Chest X-ray. View position: PA
Patient age: 65
Patient sex: F
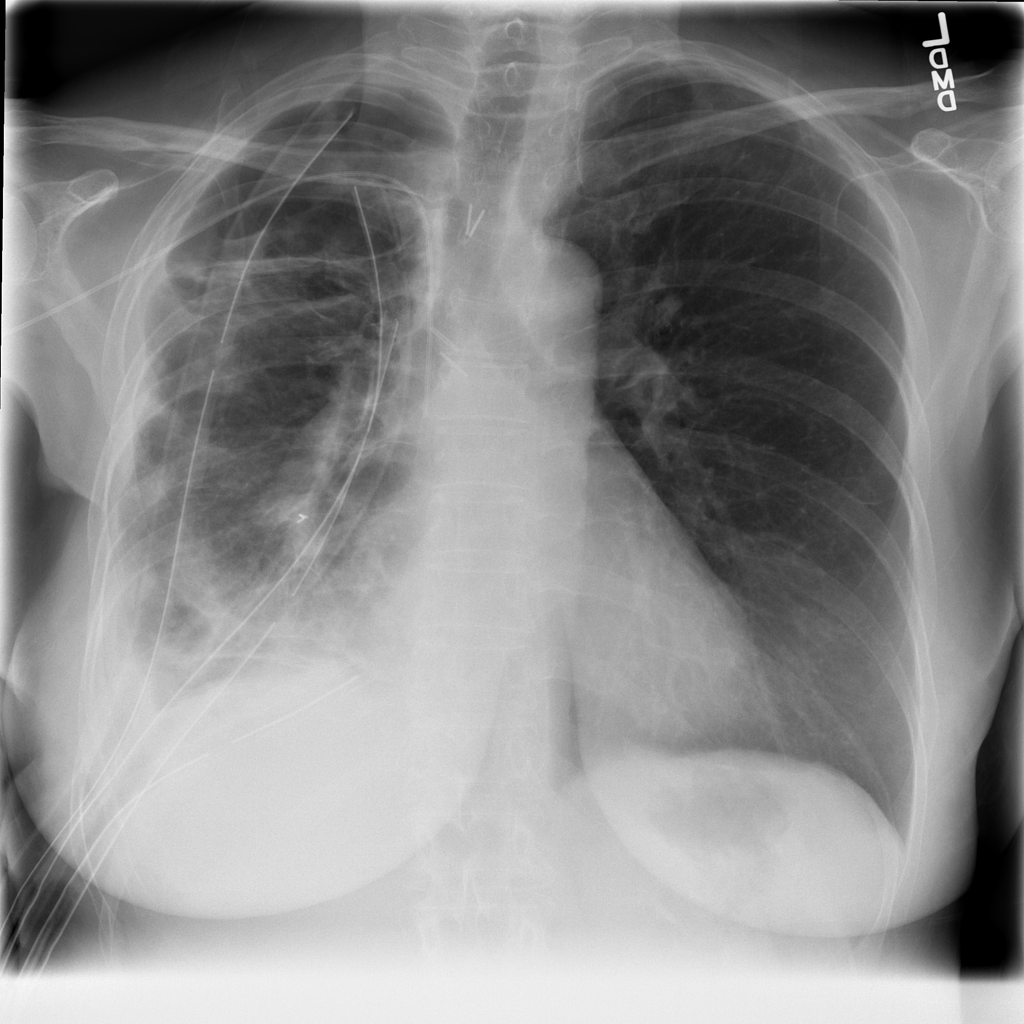
Finding: Pneumothorax